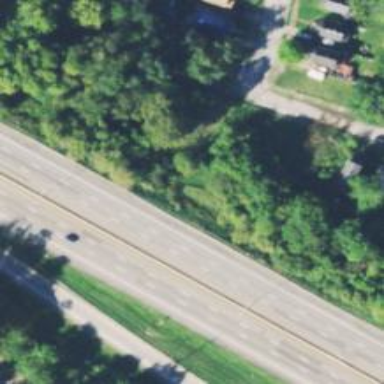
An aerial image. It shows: Historic road.